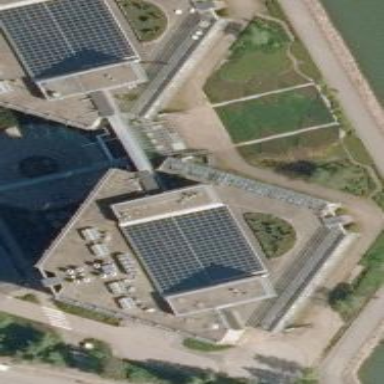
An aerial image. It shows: Part of building.